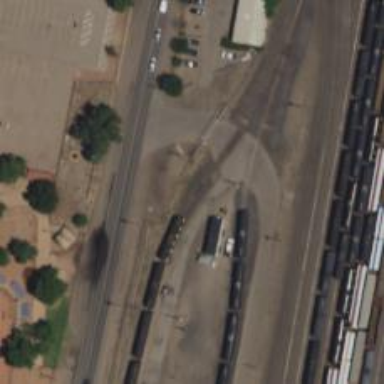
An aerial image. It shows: Railway yard in service.